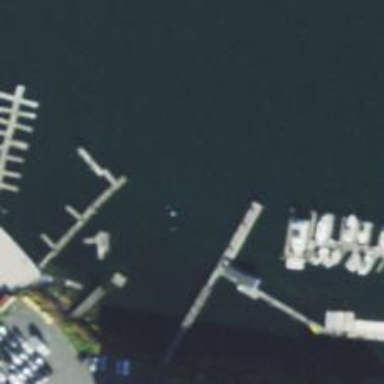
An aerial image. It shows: Man-made pier.